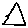
Label: triangle